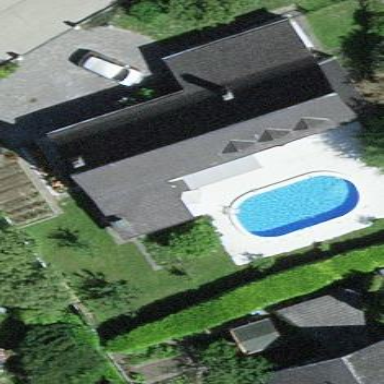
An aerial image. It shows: Simple house.